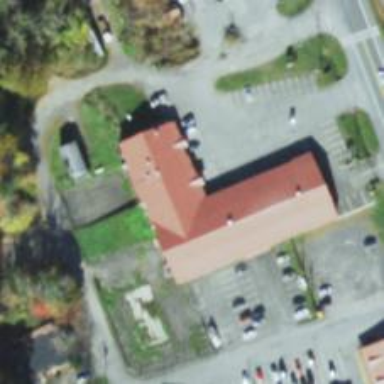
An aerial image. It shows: Post office.